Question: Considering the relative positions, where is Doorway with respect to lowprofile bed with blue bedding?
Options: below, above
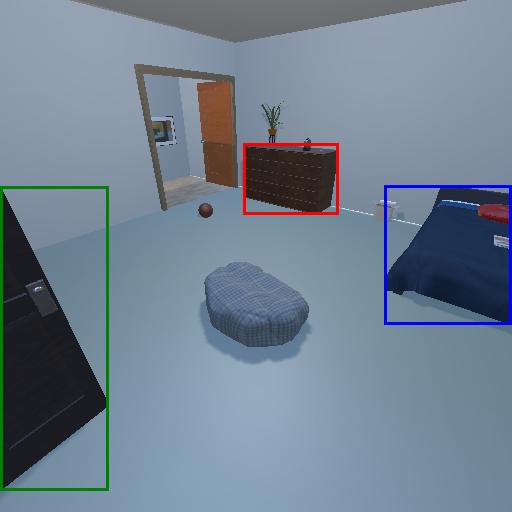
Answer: below